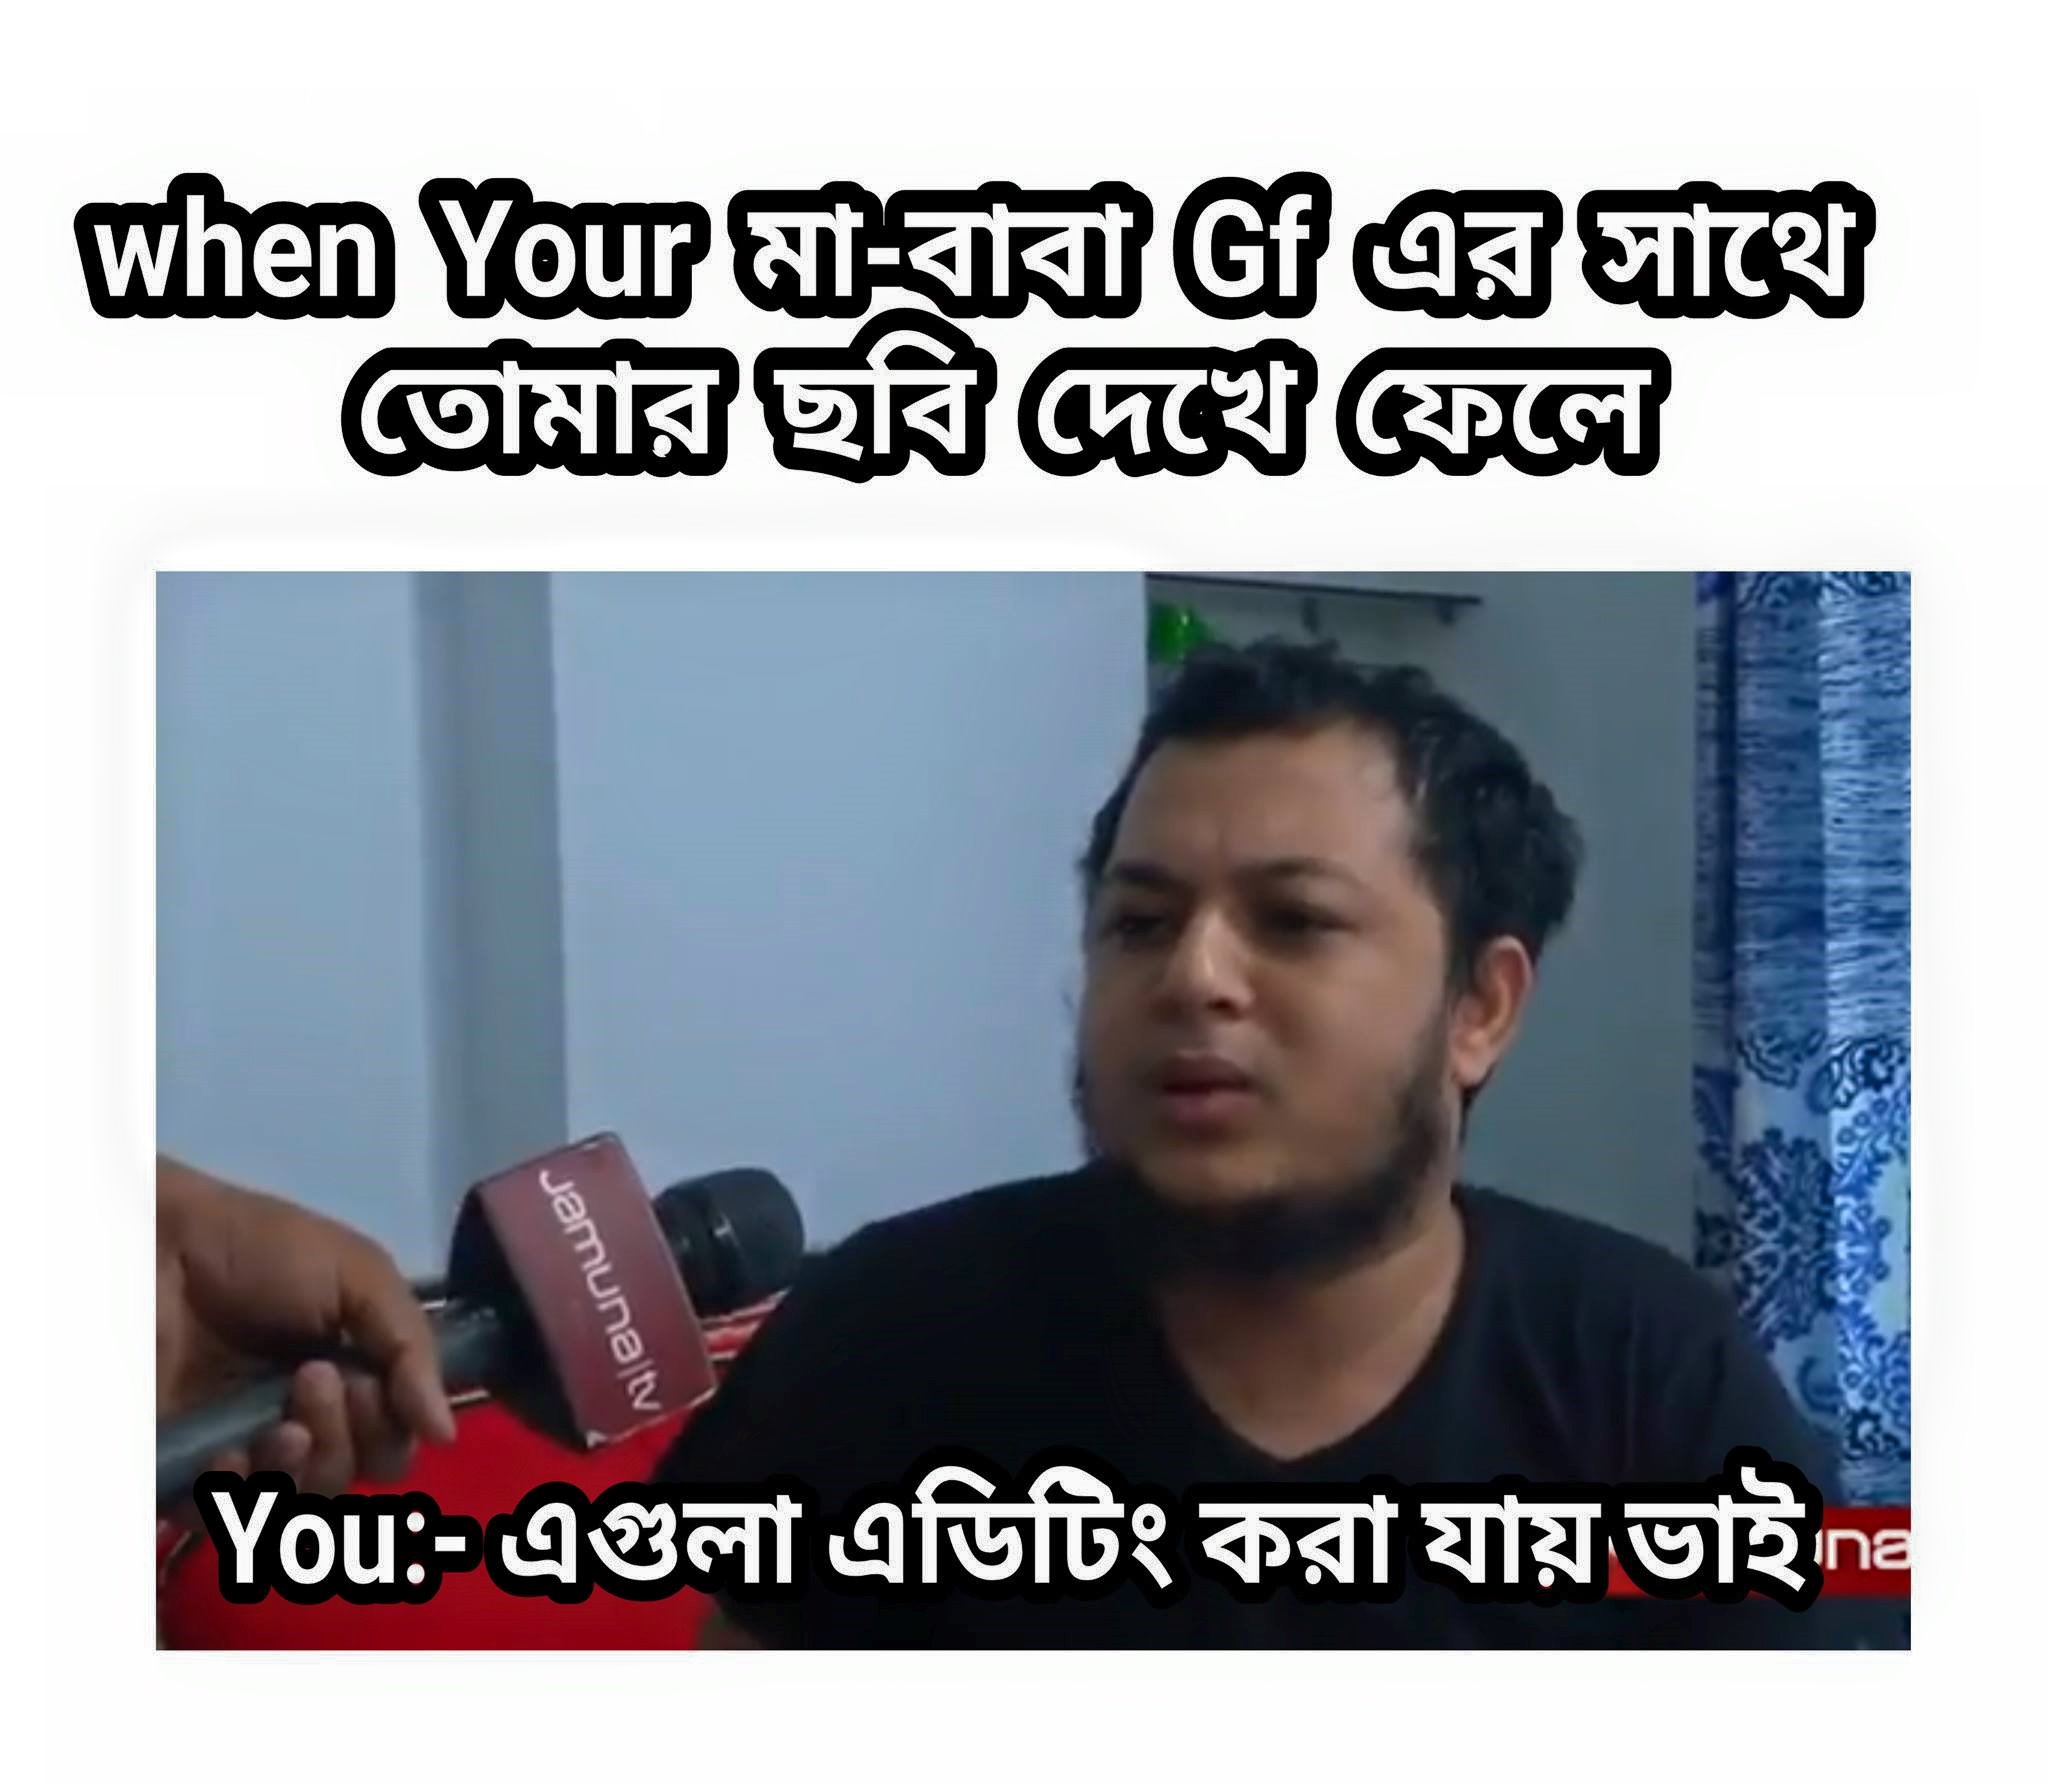
Caption: when your মা-বাবা Gf এর সাথে তোমার ছবি দেখে ফেলে You:- এগুলা এডিটিং করা যায় ভাই
Label: non-hate